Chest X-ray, AP view. Patient: 25 years old, sex F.
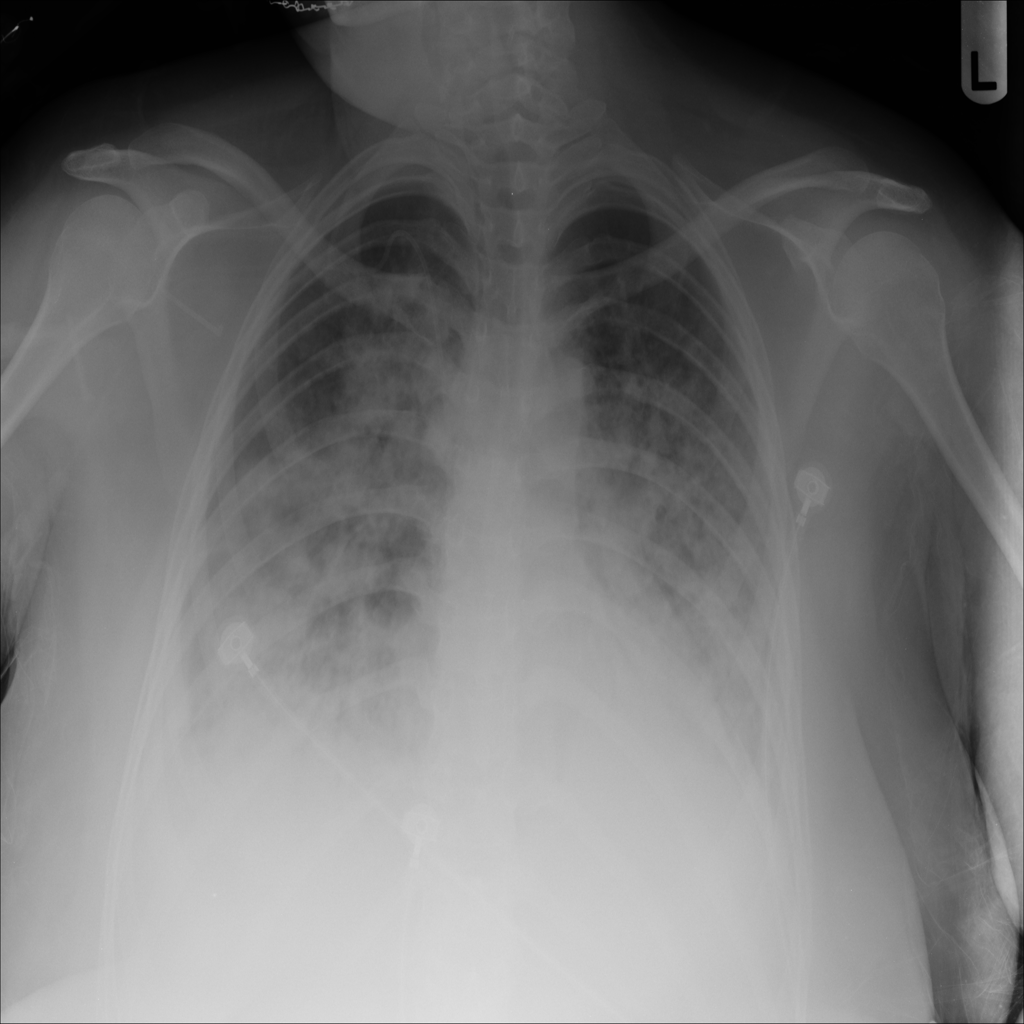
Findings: No Finding